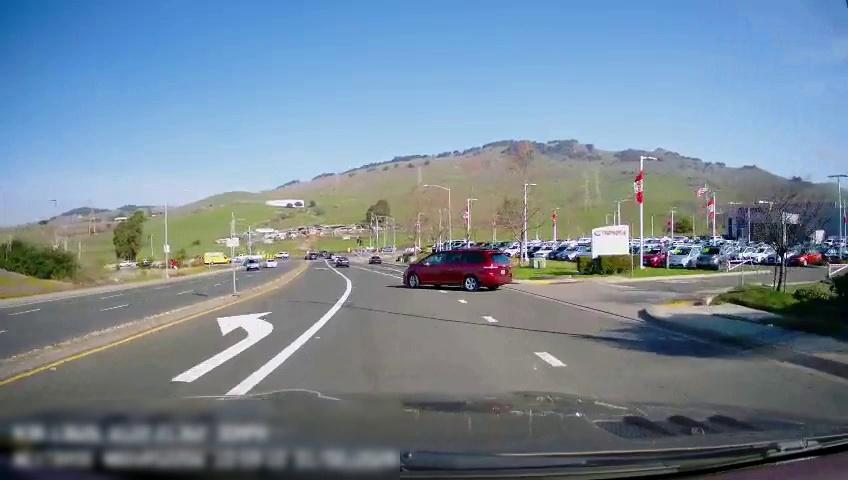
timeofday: Day
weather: Sunny
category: Drivable Space
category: Drivable Space
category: Vehicles | Car
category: Vehicles | Car
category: Vehicles | Car
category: Vehicles | Truck
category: Vehicles | Car
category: Vehicles | SUV
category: Vehicles | Car
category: Vehicles | Van
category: Lanes | Opposite Lane
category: Lanes | Opposite Lane
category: Lanes | Alternate Lane
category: Lanes | Alternate Lane
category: Lanes | Alternate Lane
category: Traffic | Signs
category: Traffic | Signs